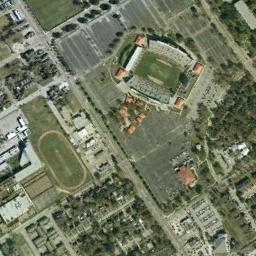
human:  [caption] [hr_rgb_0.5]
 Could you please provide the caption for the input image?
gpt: The stadium is on the grass next to some trees .

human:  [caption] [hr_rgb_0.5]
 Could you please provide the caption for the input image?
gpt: The circular stadium is built on a concrete floor next to the residential area and vegetation .

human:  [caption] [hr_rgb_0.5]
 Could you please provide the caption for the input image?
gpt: The stadium is shaped like an egg, And the roof can be opened and closed freely .

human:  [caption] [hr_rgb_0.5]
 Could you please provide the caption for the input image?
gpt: Many buildings of different shapes are beside the stadium .

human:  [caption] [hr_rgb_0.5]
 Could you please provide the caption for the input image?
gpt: There are some green lawns and green bushes beside the stadium .